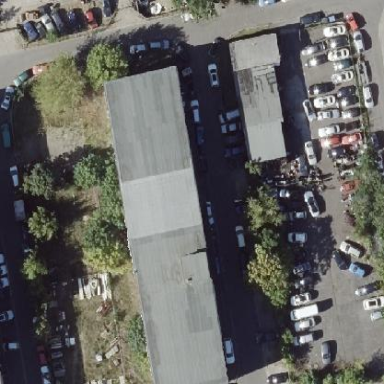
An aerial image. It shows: Commercial building.